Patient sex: M
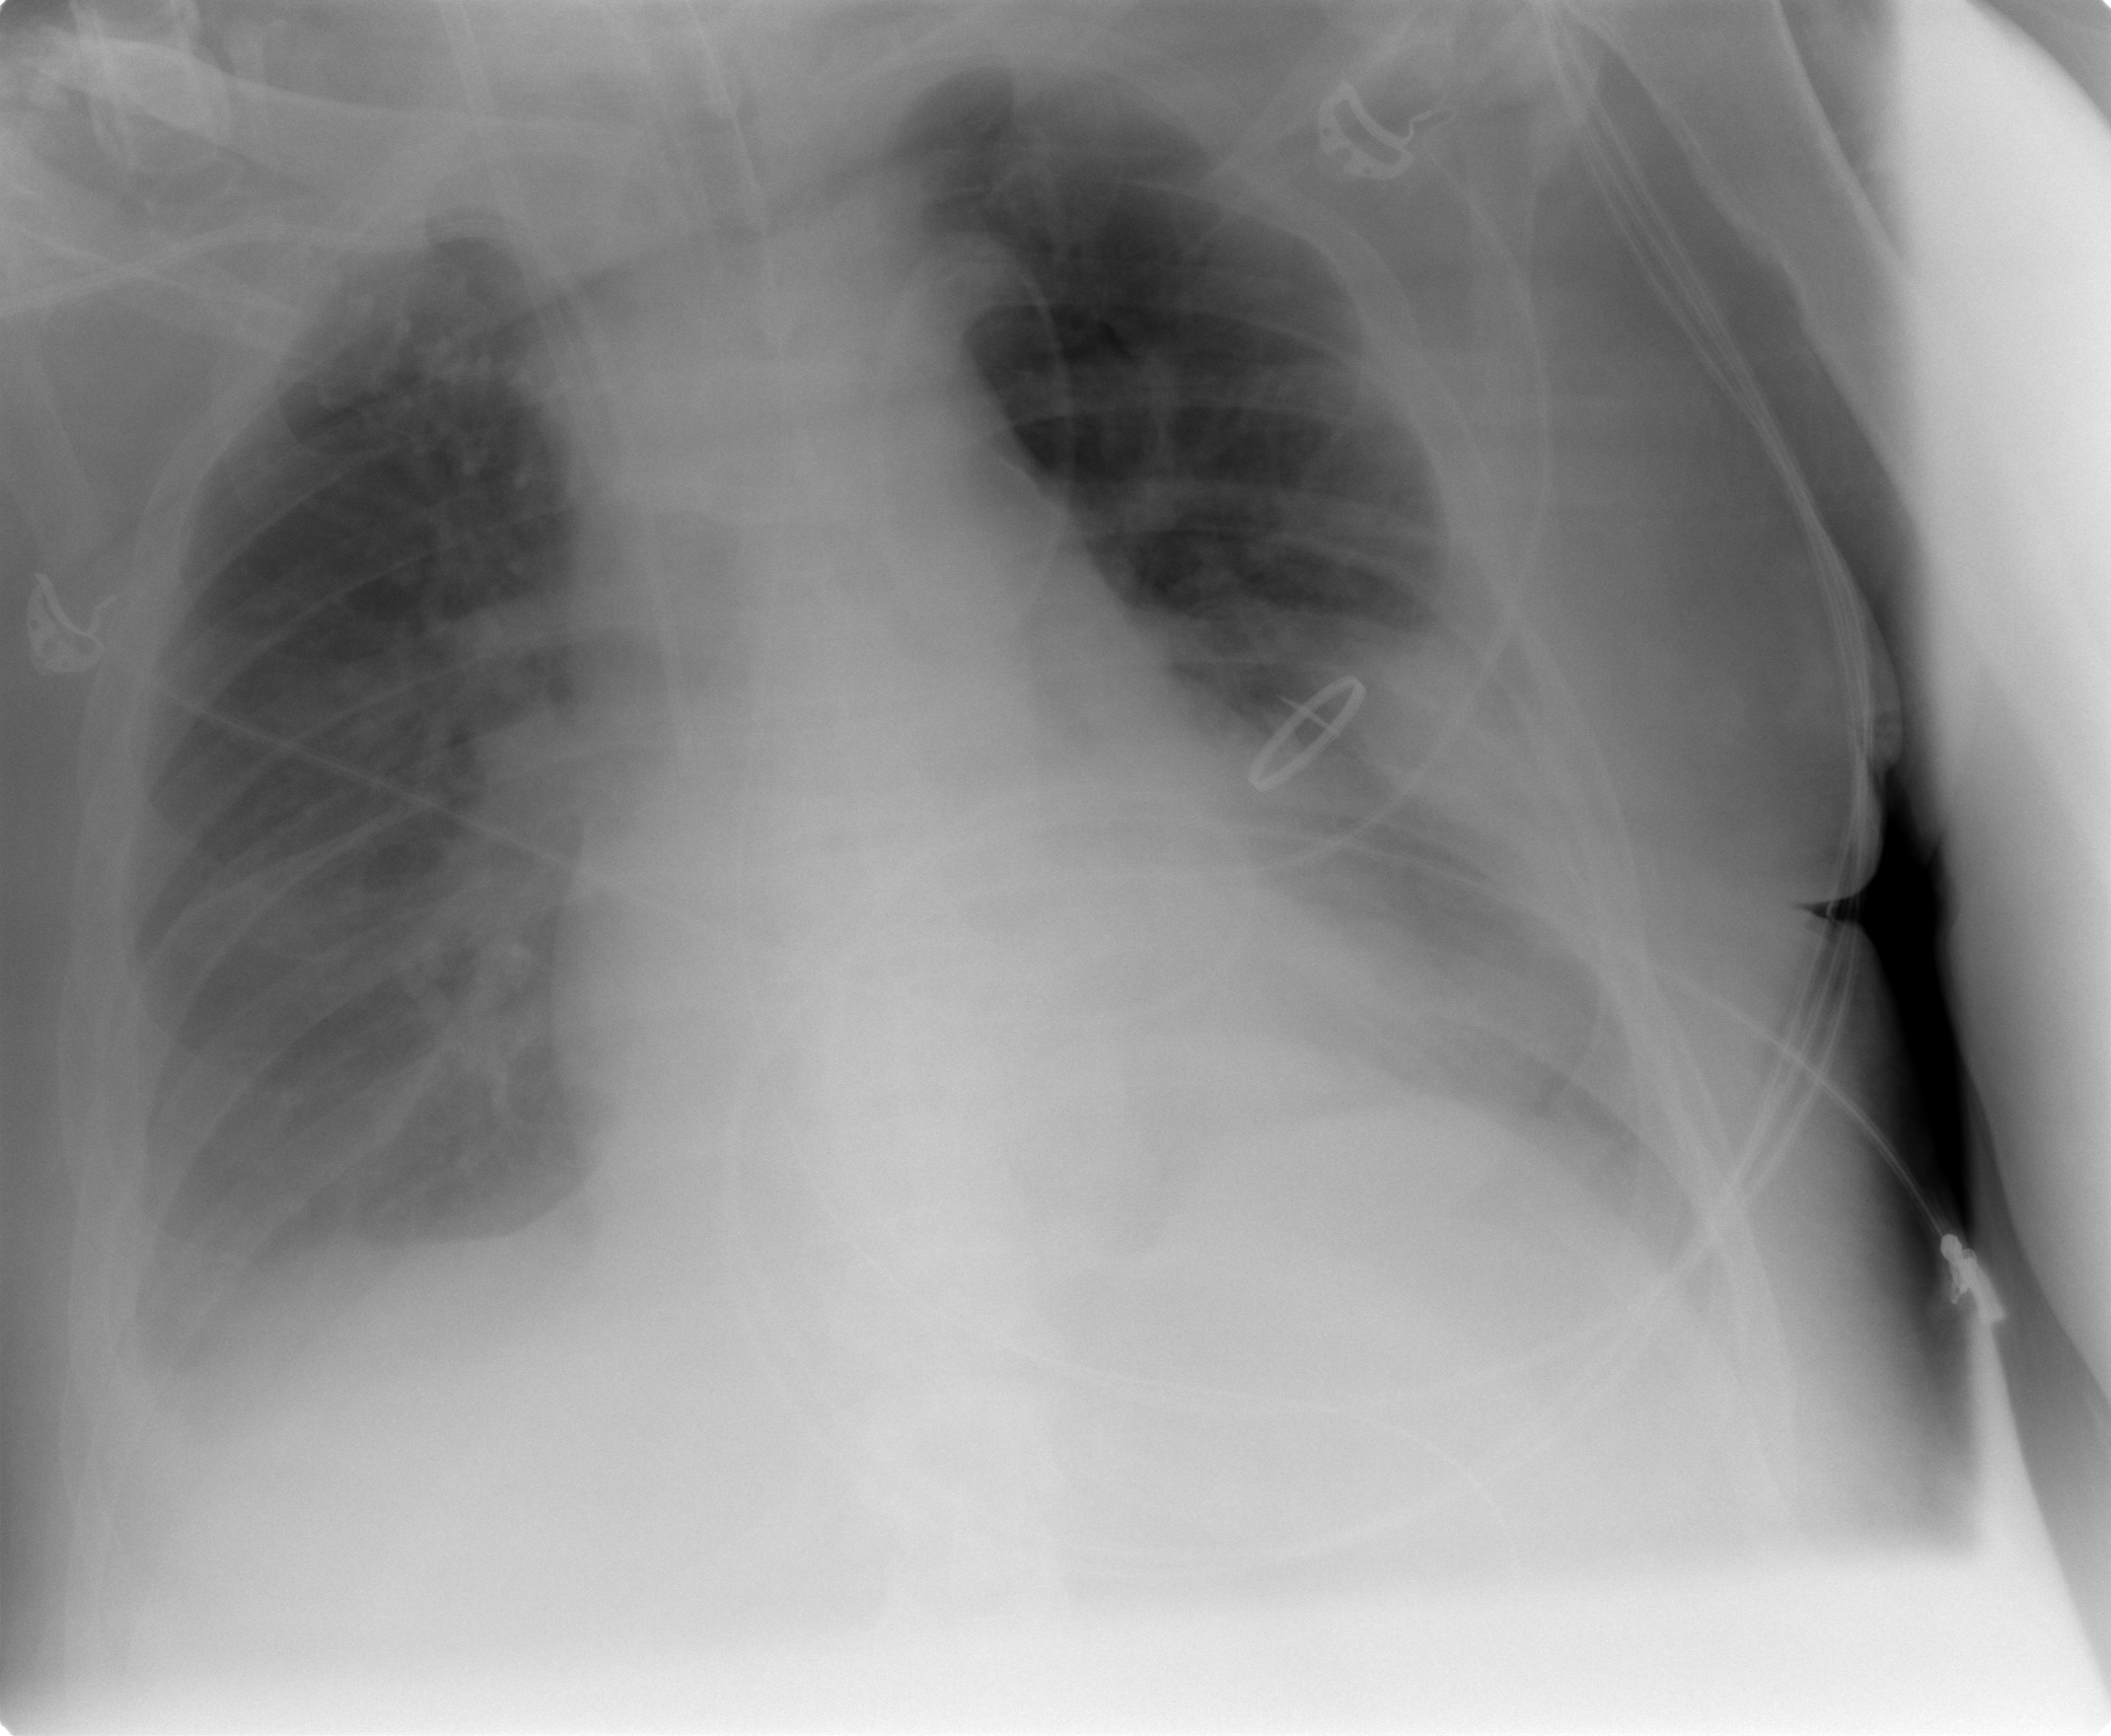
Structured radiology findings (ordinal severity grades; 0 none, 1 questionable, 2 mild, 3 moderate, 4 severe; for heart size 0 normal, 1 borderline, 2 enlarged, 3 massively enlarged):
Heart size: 2
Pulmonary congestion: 2
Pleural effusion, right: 2
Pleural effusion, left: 2
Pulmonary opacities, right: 0
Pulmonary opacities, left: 0
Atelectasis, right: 2
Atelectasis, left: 2